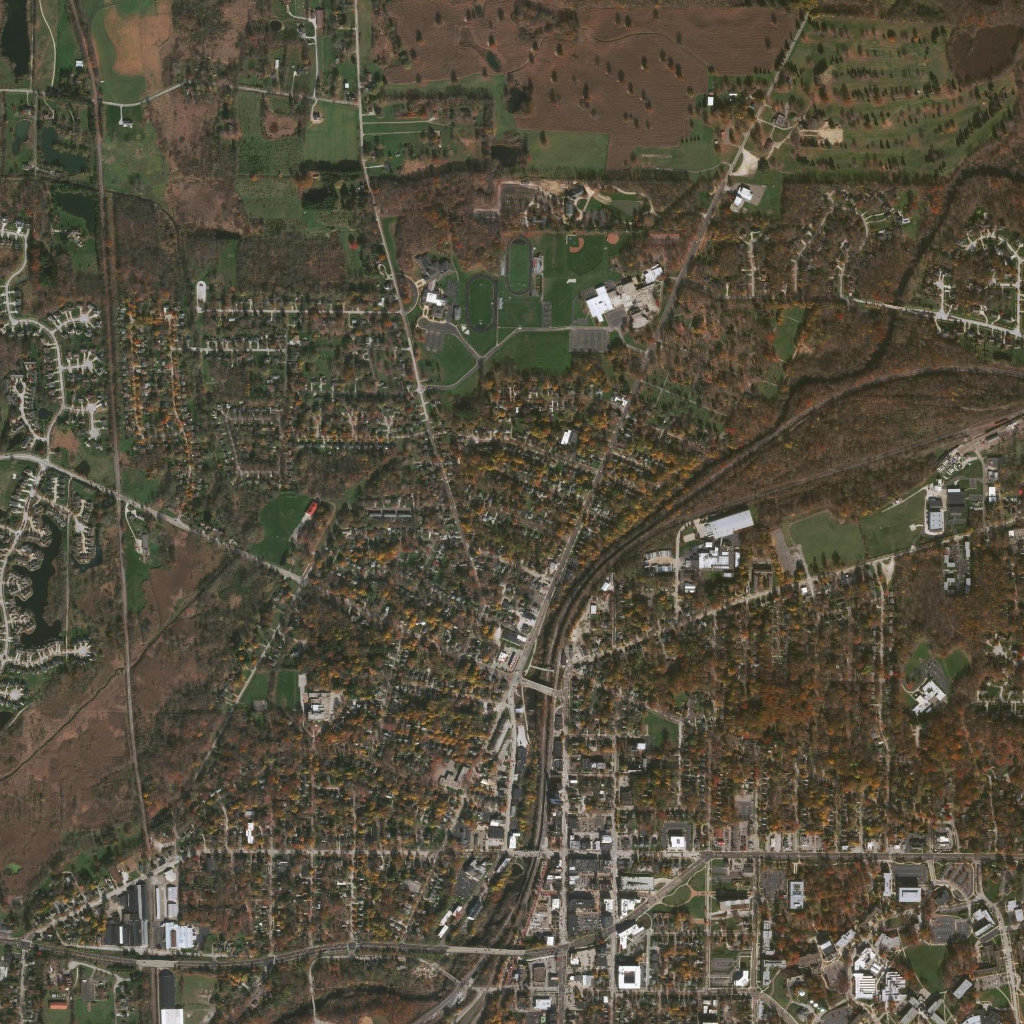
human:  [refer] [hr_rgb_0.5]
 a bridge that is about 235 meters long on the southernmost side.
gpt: <box>[[43, 92, 51, 93, 0]]</box>